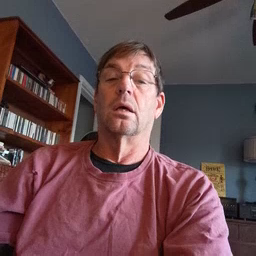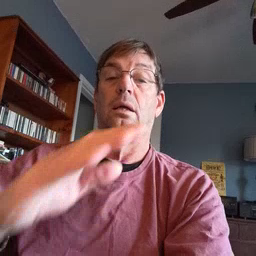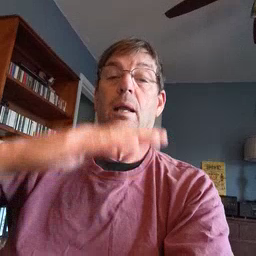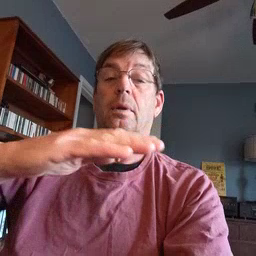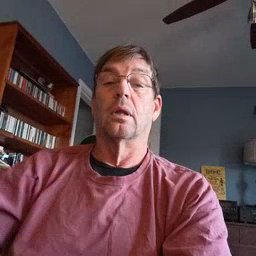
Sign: table